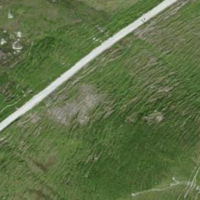
EUNIS habitat code: 26
Species observed at this site:
Bartsia alpina